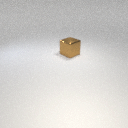
large brown metal cube